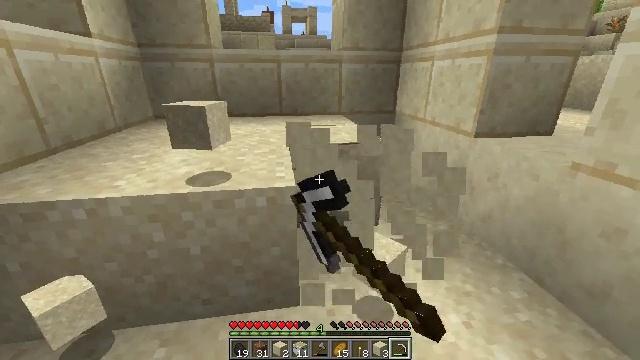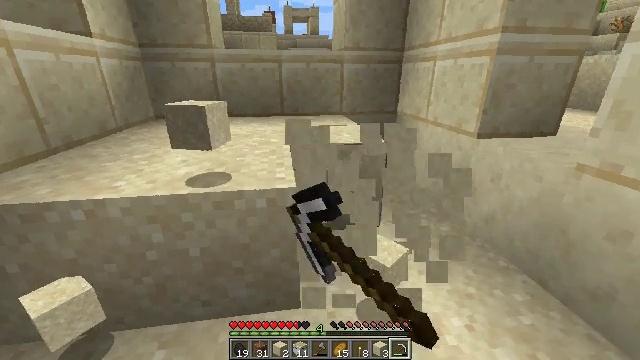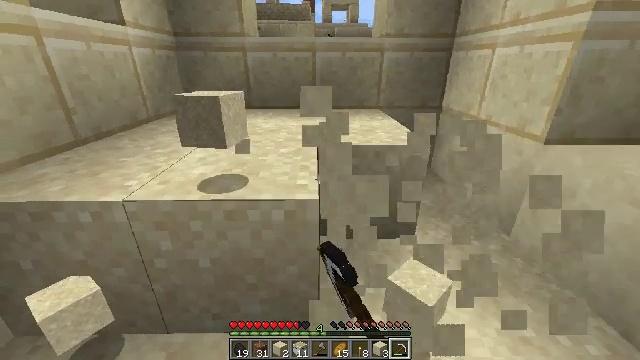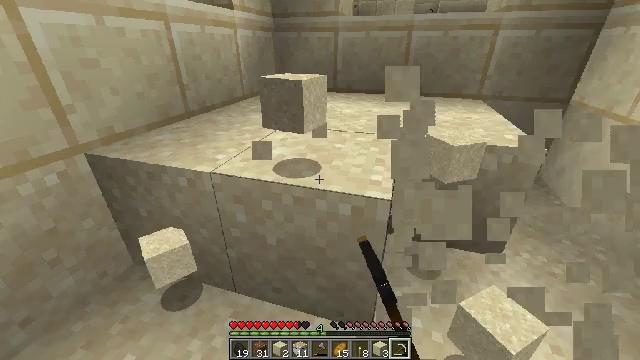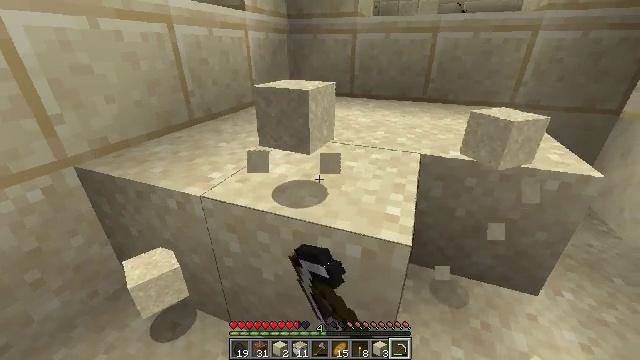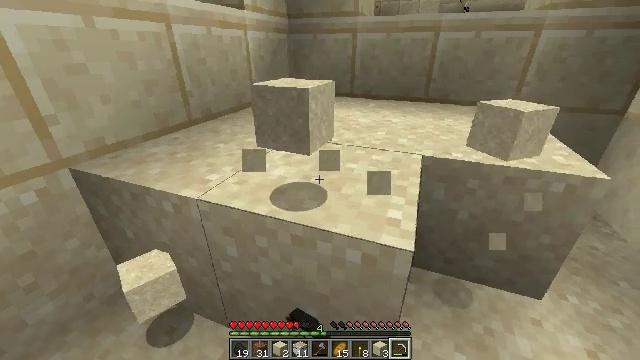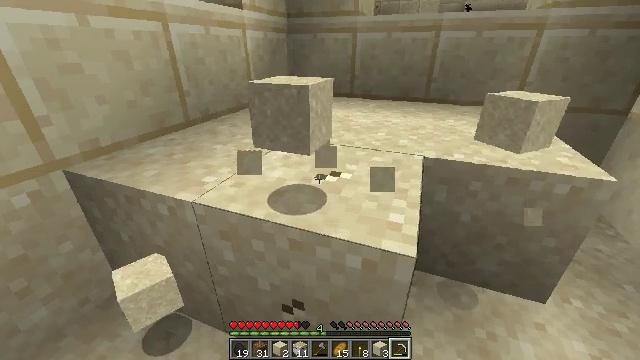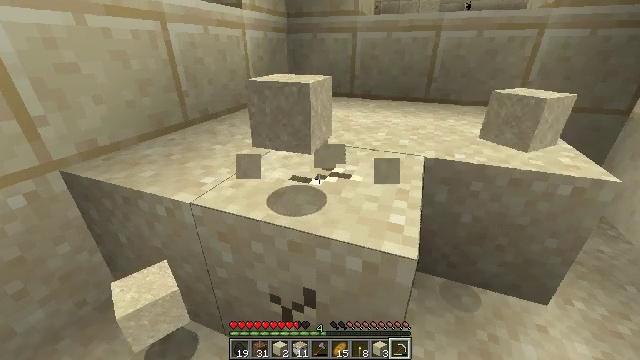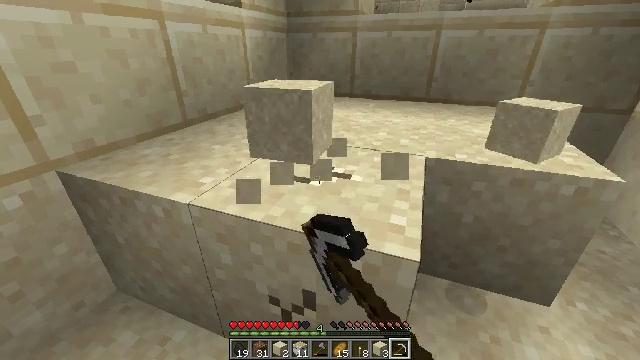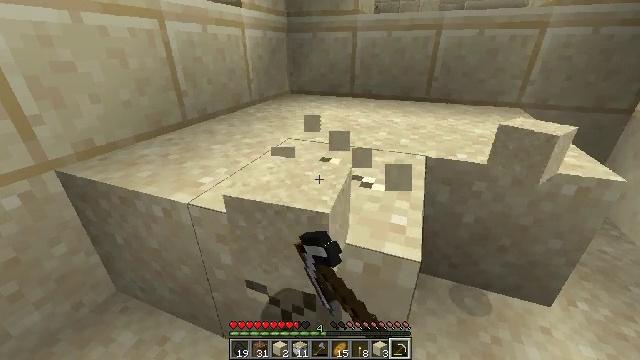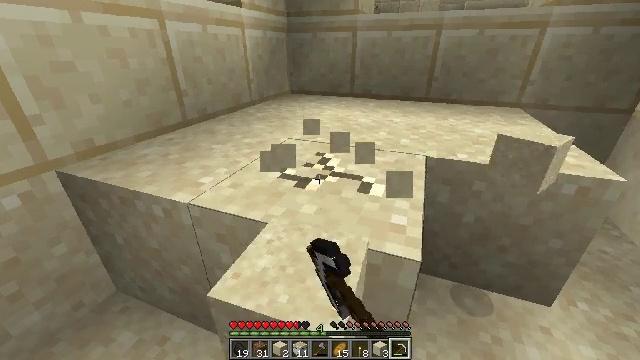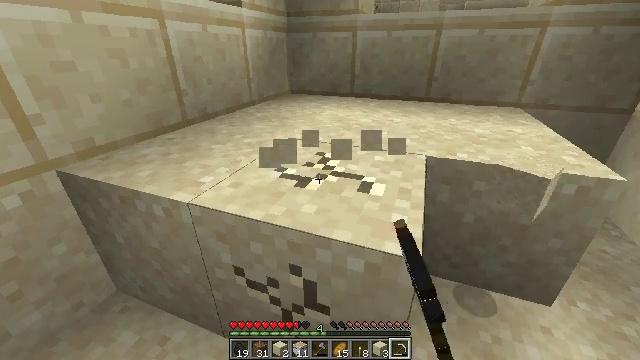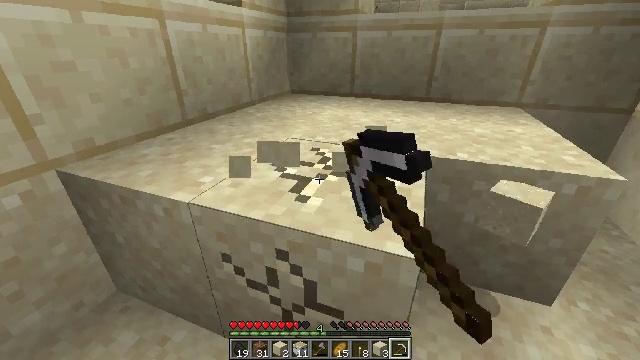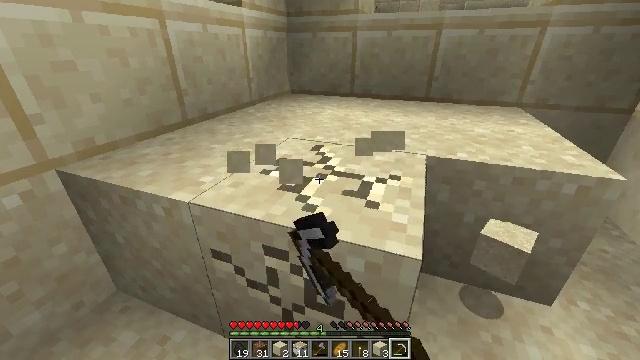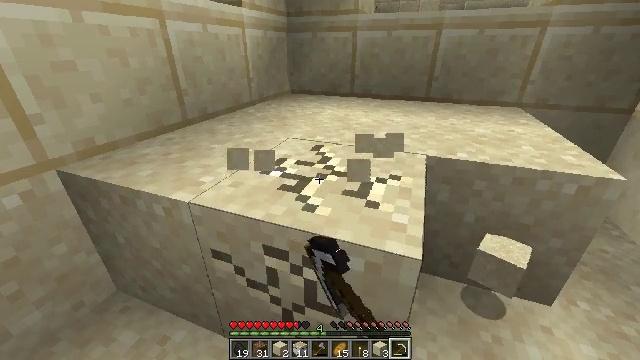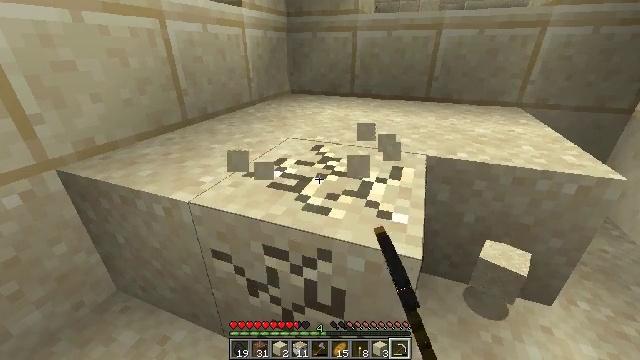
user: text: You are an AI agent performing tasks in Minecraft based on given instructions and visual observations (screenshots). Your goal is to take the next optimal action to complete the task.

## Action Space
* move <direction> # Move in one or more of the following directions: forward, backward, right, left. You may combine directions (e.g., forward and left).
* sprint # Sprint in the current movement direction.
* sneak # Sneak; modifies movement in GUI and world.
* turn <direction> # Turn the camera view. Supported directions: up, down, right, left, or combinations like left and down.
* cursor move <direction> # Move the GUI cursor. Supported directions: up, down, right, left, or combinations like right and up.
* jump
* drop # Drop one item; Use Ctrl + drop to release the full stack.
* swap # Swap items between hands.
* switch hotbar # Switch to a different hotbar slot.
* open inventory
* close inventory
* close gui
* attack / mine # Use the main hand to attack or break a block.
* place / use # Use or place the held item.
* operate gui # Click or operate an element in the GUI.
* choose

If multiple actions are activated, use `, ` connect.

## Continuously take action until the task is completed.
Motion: motion action
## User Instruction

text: Mine sand by the water.
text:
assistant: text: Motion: move forward, attack / mine
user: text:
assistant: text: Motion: move forward, turn left and down, attack / mine
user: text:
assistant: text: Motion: move forward, turn left and down, attack / mine
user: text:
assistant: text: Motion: turn left, attack / mine
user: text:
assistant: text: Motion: attack / mine
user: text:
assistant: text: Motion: attack / mine
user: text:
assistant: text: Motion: attack / mine
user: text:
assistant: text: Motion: attack / mine
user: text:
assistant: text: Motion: attack / mine
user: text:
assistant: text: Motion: attack / mine
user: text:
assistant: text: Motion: attack / mine
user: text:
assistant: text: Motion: attack / mine
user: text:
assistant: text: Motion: attack / mine
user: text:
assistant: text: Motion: attack / mine
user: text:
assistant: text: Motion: attack / mine
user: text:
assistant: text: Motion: attack / mine
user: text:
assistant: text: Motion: attack / mine
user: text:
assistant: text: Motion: attack / mine
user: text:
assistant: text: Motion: attack / mine
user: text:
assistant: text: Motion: attack / mine
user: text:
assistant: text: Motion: attack / mine
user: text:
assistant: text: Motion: attack / mine
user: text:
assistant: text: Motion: attack / mine
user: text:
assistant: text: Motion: attack / mine
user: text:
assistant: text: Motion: turn left, attack / mine
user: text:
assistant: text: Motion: turn left and down, attack / mine
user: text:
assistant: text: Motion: turn left, attack / mine
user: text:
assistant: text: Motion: move forward and move left, turn left, attack / mine
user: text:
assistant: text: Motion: move forward and move left, attack / mine
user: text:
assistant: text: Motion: move forward and move left, attack / mine